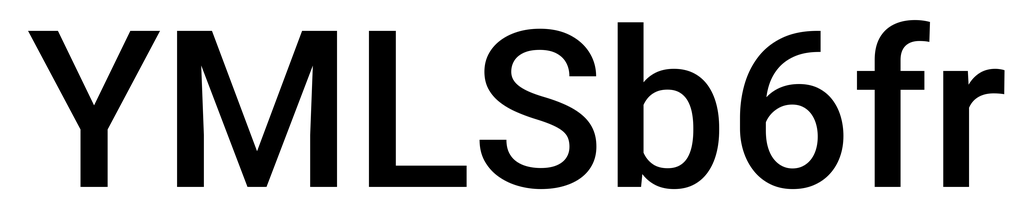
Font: Roboto_Medium